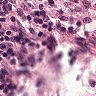
Metastatic tissue present: no